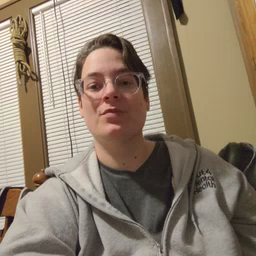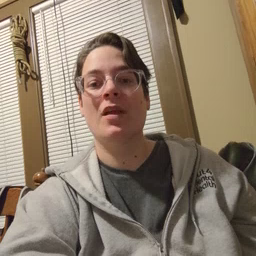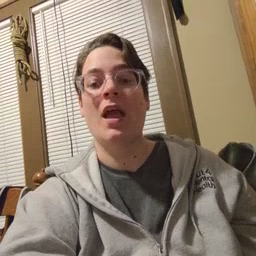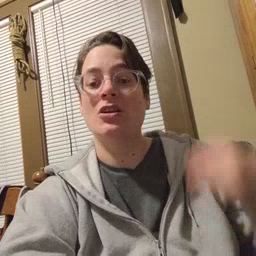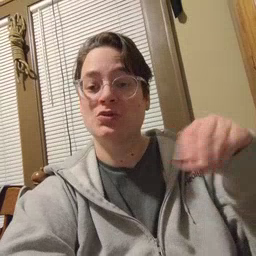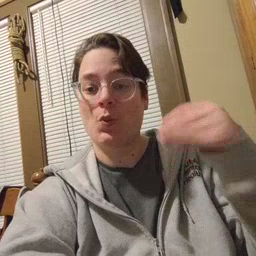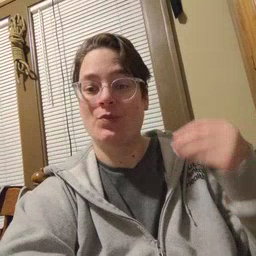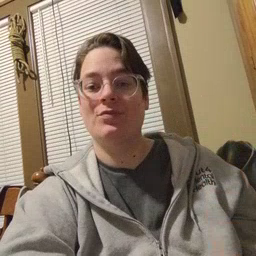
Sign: store